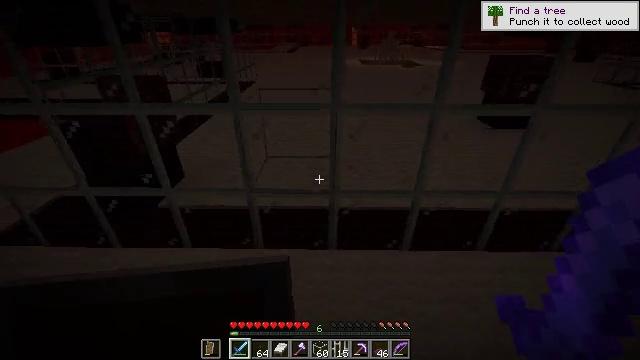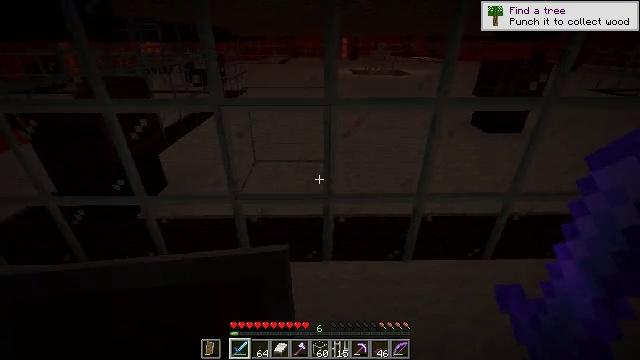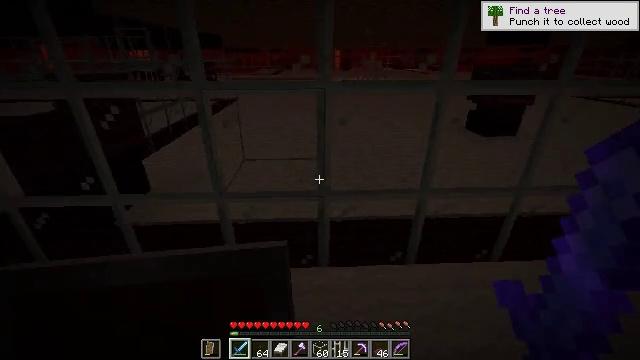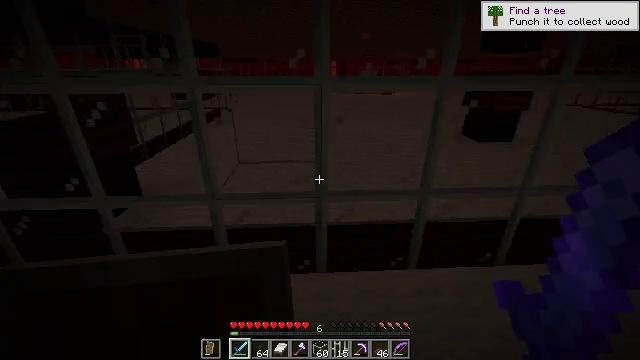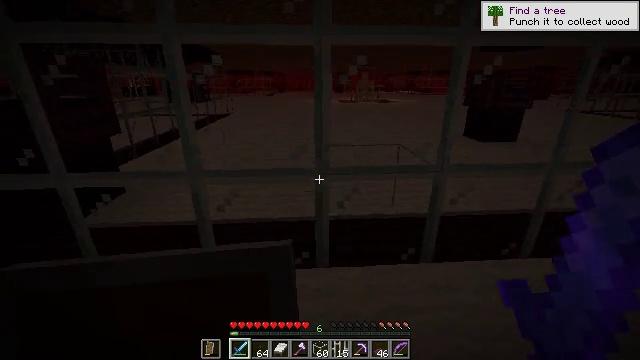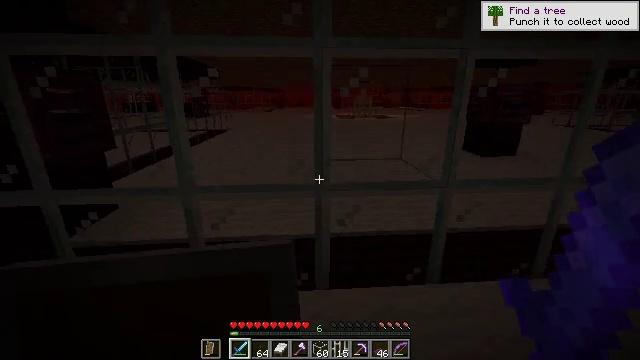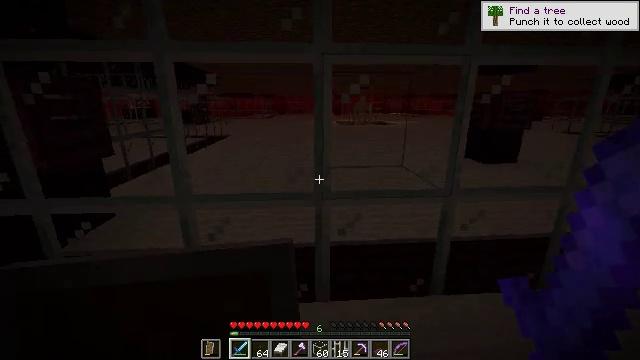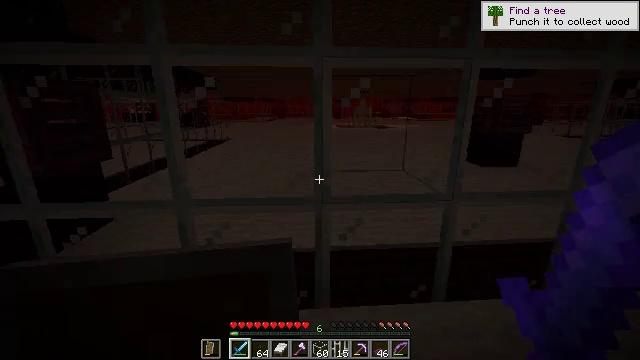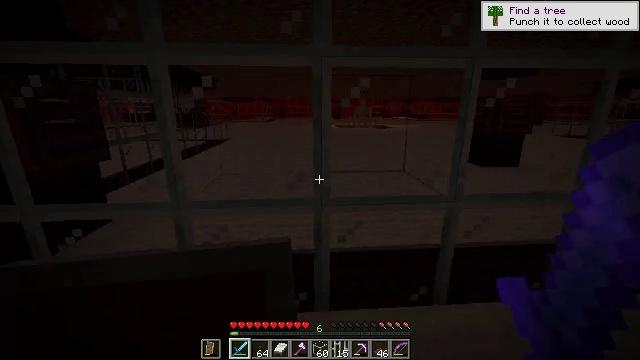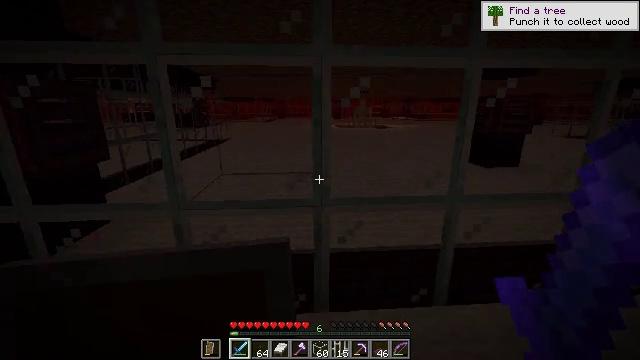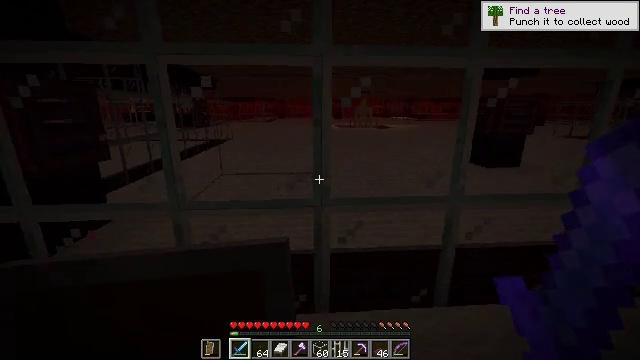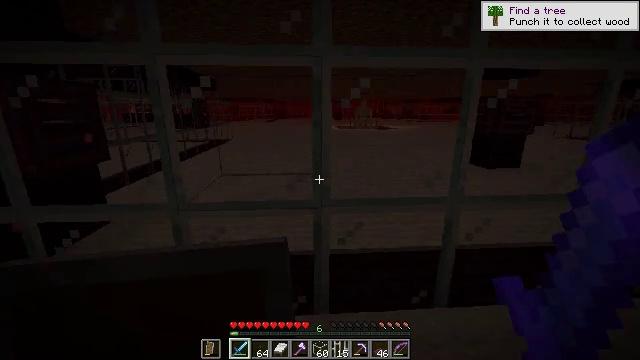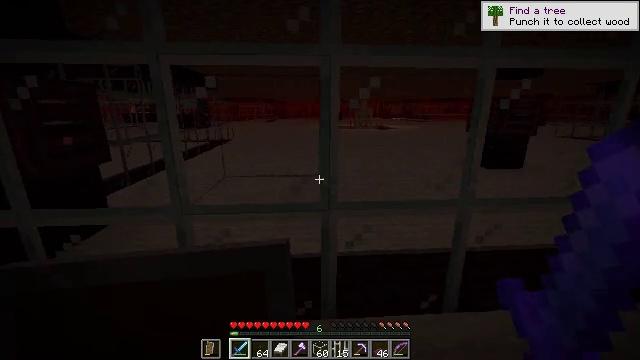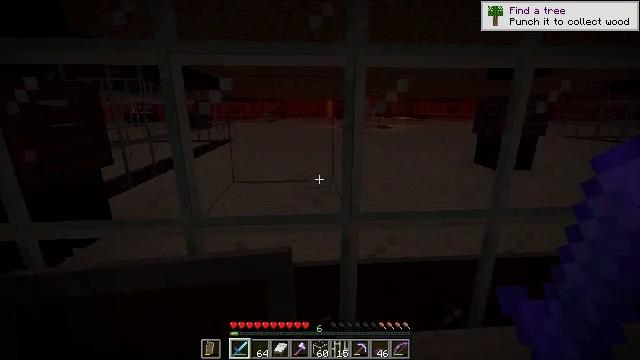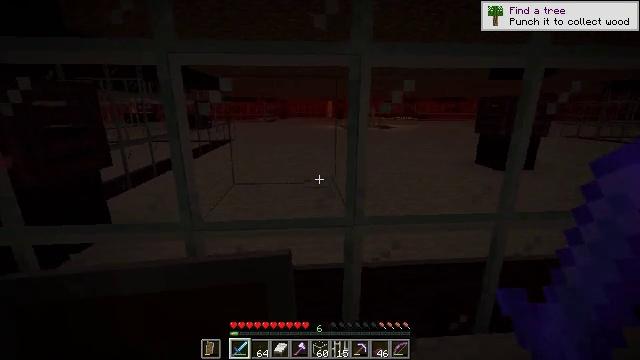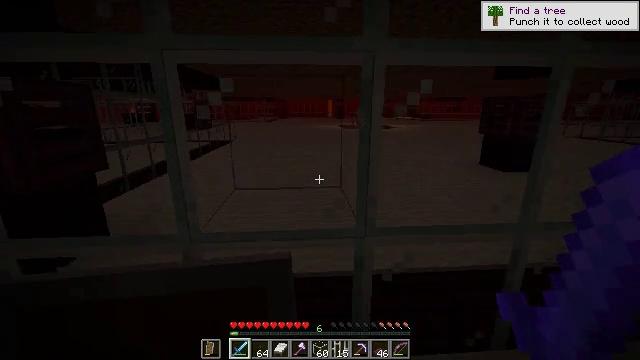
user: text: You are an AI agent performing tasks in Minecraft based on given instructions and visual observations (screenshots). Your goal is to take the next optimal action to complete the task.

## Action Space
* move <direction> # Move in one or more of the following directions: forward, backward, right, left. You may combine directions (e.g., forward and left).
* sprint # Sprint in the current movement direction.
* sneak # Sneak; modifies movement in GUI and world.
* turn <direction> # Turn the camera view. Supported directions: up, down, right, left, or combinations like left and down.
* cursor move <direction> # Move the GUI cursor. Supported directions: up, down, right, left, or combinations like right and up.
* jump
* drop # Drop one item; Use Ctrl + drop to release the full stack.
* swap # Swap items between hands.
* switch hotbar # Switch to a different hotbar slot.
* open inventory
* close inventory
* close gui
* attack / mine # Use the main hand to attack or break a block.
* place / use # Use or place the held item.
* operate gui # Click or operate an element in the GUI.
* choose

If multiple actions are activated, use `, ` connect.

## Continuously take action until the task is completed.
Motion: motion action
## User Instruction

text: Break the glass block.
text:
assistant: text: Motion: move forward, turn right and up
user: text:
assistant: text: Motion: move forward, turn right and up
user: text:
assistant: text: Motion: turn up
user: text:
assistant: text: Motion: turn up
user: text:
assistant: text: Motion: turn up
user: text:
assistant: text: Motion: turn up
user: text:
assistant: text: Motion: no_op
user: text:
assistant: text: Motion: no_op
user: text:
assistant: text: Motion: no_op
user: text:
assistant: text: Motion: no_op
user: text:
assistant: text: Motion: no_op
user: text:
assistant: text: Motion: move forward and move left
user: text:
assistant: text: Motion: move forward and move left
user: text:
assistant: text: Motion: move forward
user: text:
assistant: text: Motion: no_op
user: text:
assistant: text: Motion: no_op
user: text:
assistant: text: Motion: no_op
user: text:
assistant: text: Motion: no_op
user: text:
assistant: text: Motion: no_op
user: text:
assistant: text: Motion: no_op
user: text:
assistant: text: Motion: no_op
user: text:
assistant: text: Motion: no_op
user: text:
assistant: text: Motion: no_op
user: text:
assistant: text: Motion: no_op
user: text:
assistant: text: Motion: turn left
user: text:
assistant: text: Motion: no_op
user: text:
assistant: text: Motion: no_op
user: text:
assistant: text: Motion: no_op
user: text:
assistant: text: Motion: no_op
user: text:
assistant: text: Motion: no_op